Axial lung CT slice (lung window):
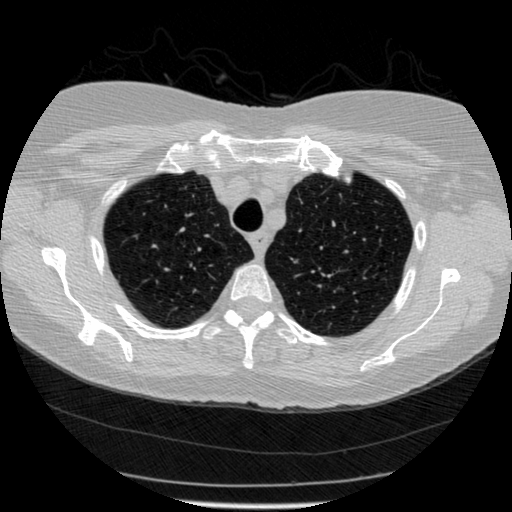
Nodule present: no